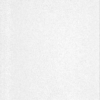
Label: dusty